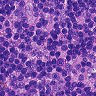
Metastatic tissue present: no